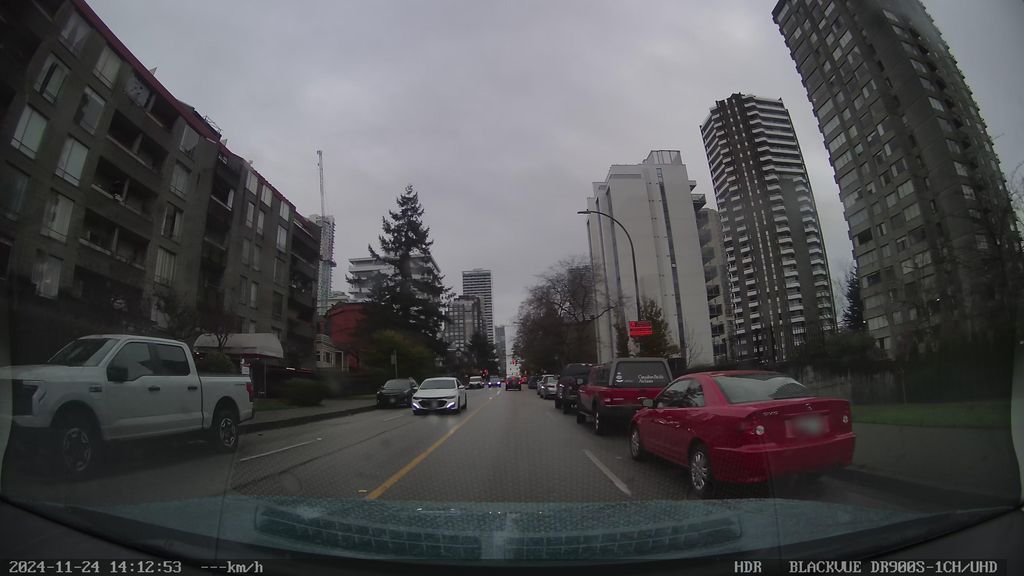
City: vancouver